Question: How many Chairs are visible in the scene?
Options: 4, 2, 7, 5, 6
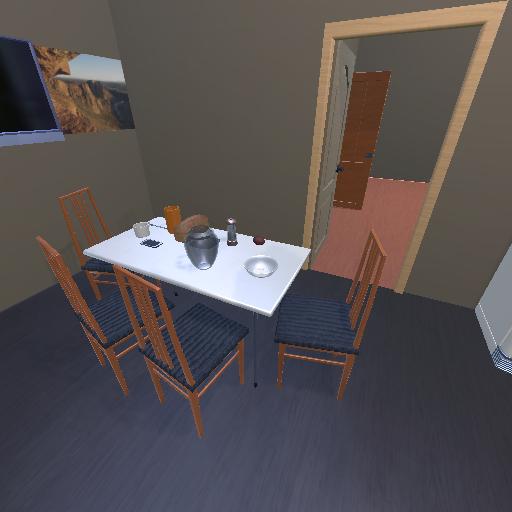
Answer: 4